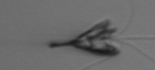
Label: Pyramimonas_longicauda